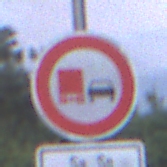
Verkehrszeichen: UeberholverbotKraftfahrzeuge
Zusatzzeichen unten: ZeitangabenMitBeschraenkungAufWochentage9
Umgebung: Outdoor, Urban
Tageszeit: SunriseSunset
Wetter: PartlyCloudy
Licht: Natural
Jahreszeit: NotSpecified
Kontrast: LowContrast